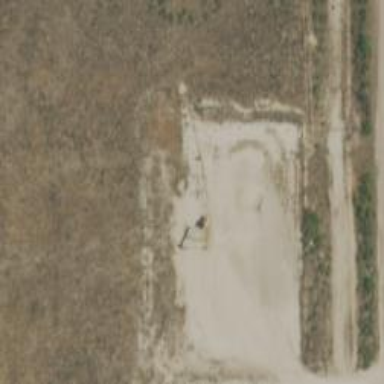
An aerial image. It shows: Wellsite surrounded by sand.